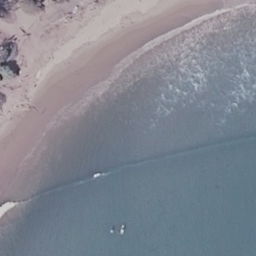
Label: beach